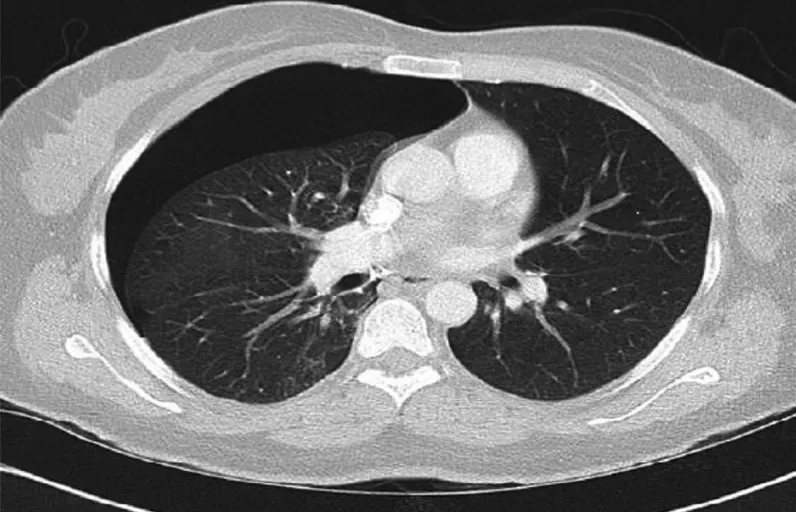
Chest CT revealed right-sided pneumothorax without any parenchymal abnormality.
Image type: radiology (ct)